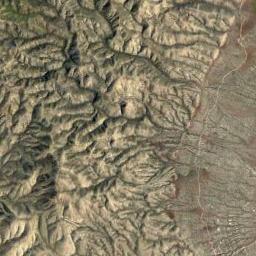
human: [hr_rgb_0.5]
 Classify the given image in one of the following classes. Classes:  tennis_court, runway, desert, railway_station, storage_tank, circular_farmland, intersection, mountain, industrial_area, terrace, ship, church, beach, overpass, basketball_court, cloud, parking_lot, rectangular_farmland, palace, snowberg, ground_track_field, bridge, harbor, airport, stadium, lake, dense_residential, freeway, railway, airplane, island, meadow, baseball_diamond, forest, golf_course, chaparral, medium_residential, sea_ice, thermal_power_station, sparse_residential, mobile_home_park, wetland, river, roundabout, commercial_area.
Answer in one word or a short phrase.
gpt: mountain